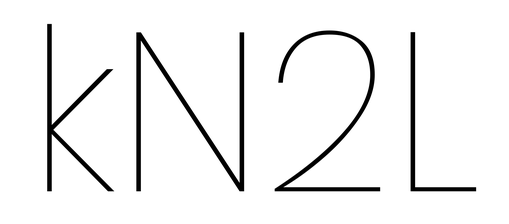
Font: Poppins-Thin